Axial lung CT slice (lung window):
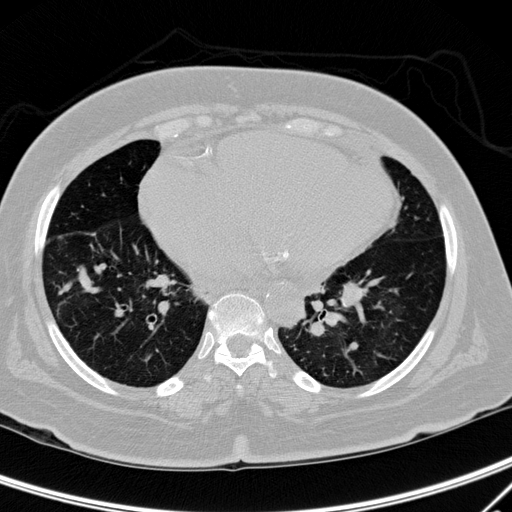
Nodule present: no